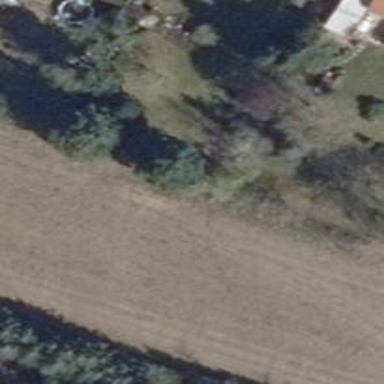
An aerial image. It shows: Row of trees in natural setting.